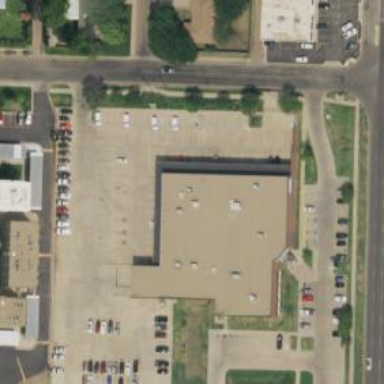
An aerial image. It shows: Post office.